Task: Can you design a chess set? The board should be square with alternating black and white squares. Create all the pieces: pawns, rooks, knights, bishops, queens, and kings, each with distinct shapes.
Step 158:
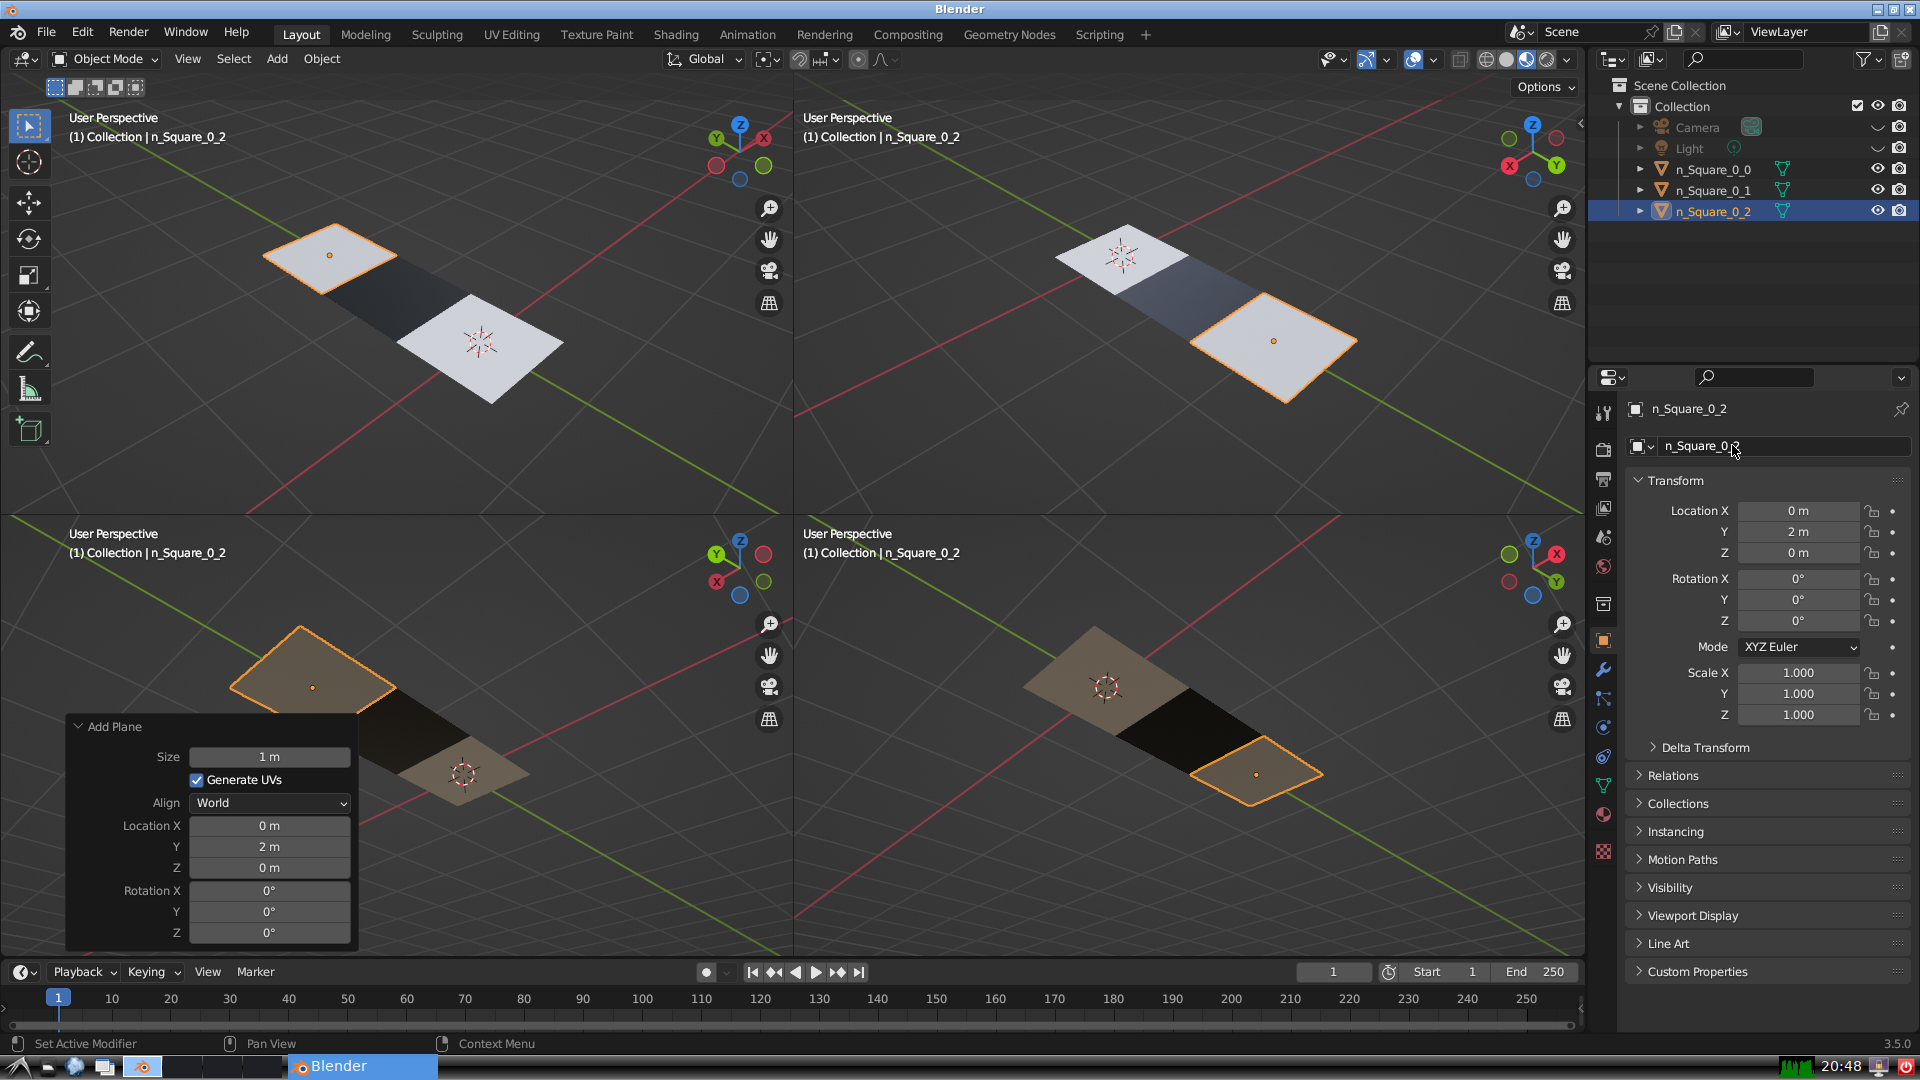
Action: {"mouse_move": [1603, 815]}